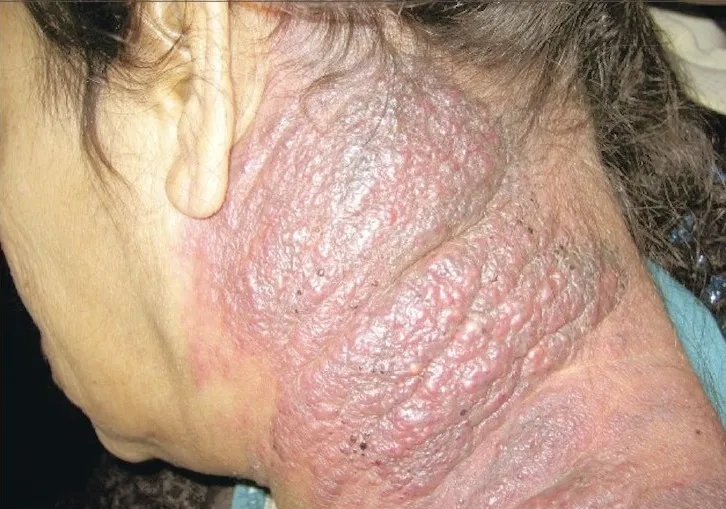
One month later, after receiving the treatment, the reddish, nontender indurated plaques increased in size to cover the entire left side of the neck.
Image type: medical_photograph (skin_photograph)